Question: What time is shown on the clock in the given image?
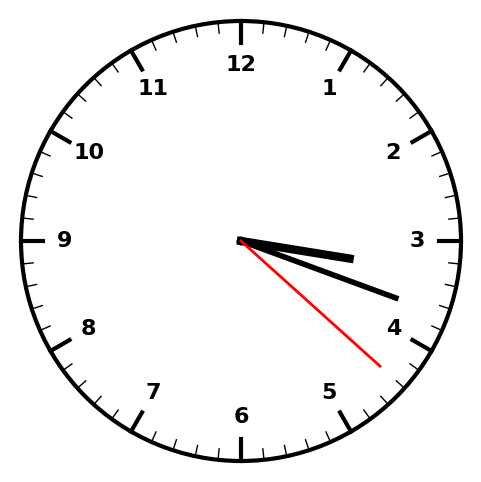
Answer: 03:18:22